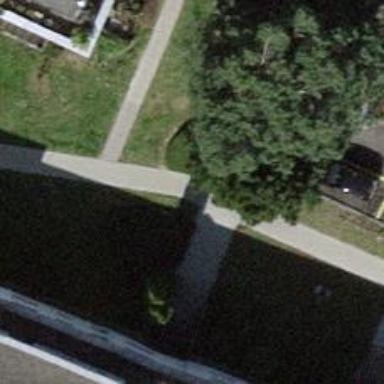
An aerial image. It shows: Footway made of paving stones.